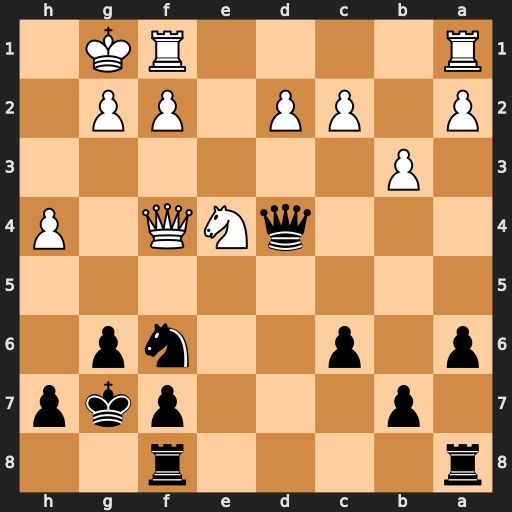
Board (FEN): r4r2/1p3pkp/p1p2np1/8/3qNQ1P/1P6/P1PP1PP1/R4RK1
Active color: b
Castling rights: -
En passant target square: -
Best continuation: Qxe4 Qxe4 Nxe4